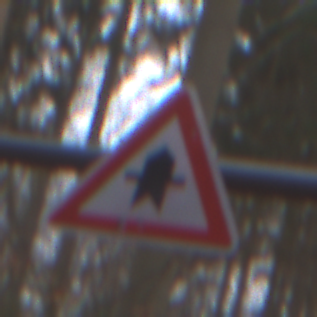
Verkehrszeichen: Vorfahrt
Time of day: Midday
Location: Outdoor (Nature)
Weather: Overcast
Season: Autumn
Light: Natural